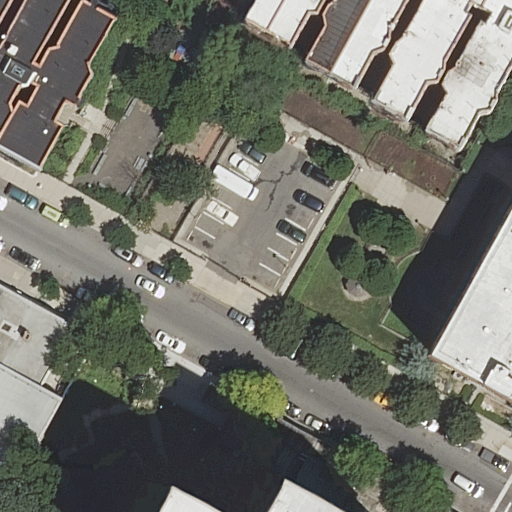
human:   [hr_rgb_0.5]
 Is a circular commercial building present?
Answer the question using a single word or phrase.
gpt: no

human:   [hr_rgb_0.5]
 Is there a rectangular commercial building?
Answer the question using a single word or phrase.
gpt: no

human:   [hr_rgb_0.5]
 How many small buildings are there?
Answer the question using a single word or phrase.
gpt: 3

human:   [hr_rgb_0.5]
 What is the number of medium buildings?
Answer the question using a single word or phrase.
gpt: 5

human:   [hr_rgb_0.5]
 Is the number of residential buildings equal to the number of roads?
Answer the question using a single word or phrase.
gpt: no

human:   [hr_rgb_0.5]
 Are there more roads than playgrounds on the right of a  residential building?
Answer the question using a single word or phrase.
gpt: yes

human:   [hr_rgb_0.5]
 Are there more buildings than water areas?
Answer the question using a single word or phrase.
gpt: yes

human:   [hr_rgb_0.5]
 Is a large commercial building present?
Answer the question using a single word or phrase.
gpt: no

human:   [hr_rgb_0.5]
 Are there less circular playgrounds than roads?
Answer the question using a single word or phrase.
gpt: yes

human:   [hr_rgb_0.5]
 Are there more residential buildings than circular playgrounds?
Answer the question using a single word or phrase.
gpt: yes

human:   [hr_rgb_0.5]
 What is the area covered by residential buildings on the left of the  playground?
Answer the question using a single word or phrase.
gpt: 3078m2

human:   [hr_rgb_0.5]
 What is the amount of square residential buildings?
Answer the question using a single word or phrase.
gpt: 0

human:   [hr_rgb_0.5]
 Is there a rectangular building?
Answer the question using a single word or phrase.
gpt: yes

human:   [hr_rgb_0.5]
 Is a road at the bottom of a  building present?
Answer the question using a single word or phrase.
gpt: yes

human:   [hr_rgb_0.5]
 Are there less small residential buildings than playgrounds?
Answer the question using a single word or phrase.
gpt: no

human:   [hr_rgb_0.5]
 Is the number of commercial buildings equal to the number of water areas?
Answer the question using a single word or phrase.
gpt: yes

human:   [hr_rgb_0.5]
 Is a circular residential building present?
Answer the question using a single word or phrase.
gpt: no

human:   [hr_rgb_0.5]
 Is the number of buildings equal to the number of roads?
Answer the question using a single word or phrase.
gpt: no

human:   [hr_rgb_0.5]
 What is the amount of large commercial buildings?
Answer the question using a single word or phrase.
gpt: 0

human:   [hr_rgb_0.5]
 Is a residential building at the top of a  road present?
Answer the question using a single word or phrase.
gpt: yes

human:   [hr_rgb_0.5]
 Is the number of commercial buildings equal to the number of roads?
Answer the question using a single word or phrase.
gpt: no

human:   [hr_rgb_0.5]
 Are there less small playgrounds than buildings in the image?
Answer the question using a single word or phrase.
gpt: yes

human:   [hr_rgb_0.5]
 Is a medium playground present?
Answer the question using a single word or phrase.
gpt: no

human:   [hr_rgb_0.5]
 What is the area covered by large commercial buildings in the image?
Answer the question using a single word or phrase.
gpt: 0m2

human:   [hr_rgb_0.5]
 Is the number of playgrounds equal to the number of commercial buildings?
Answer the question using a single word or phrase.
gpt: no

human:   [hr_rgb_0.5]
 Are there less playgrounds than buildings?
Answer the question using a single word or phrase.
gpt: yes

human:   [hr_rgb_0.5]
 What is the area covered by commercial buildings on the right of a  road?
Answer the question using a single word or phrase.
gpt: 0m2

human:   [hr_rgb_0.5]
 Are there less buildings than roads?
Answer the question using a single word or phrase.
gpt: no

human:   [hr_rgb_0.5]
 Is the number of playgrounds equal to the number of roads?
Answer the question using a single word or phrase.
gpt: no

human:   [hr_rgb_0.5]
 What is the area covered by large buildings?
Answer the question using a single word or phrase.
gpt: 6491m2

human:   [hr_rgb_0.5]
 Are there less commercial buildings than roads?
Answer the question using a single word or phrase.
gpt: yes

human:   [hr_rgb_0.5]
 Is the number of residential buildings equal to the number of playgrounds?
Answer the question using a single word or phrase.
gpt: no

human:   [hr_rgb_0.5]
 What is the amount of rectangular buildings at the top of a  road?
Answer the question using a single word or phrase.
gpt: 2

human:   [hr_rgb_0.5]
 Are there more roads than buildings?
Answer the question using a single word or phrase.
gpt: no

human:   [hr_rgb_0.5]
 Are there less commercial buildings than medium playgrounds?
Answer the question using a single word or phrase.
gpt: no

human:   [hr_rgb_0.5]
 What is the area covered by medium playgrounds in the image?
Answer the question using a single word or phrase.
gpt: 0m2